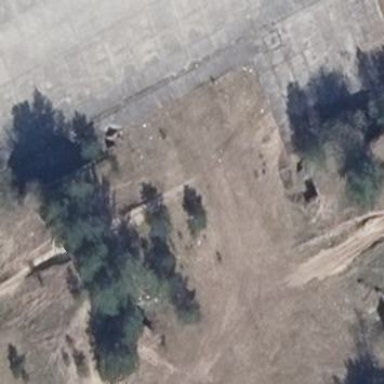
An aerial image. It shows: Bunker building.